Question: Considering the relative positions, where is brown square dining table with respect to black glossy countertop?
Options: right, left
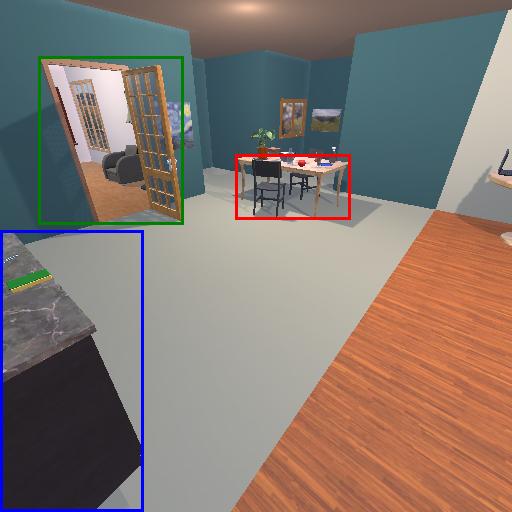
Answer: right